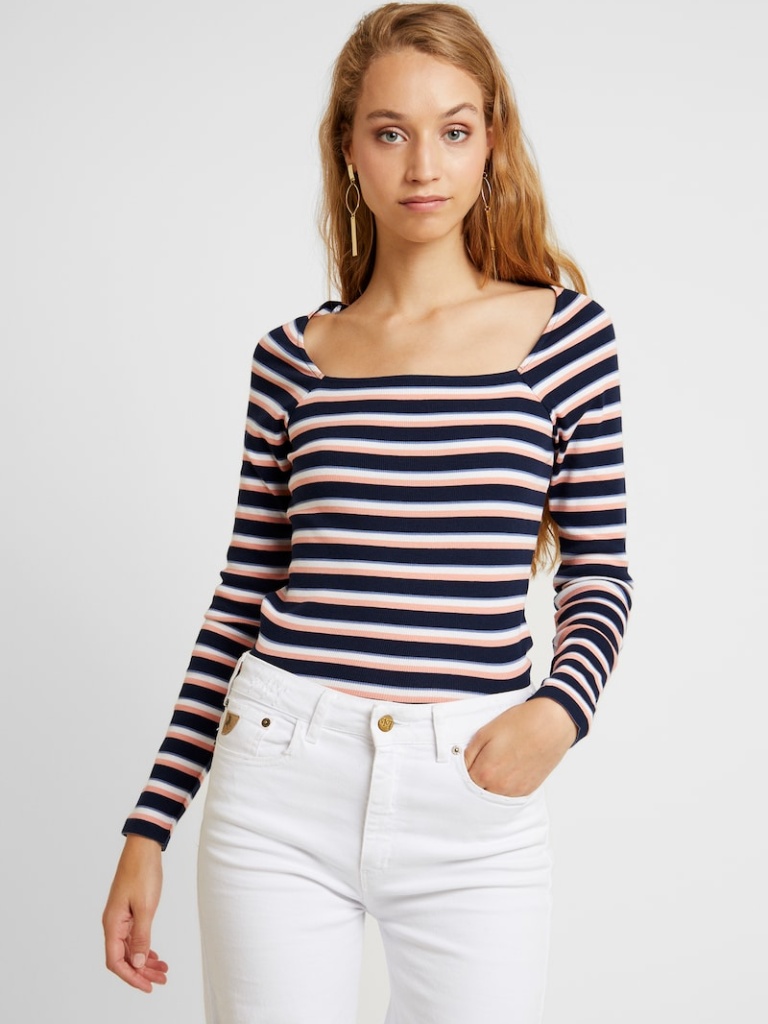
knit tight a long-sleeved with the sleeves down waist length Fully Tucked in square top